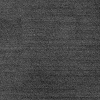
Atmospheric dust classification: dusty